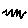
Label: zigzag